Question: This is the pie chart I have created with nvd3.

What Im looking for:
Is that when i click any of the slices,say for example the blue one "neutral",i need to get the label value(here for the blue one it is "neutral") in the console.
And here is my code.
'''
function pieChart(pieData) {
$(".dataContentAllPie").empty();
nv.addGraph(function() {
var chart = nv.models.pieChart()
.x(function(d) { return d.label })
.y(function(d) { return d.value })
.color([
'#5EA9DD', '#008000','#ff0000','#bc5e03'
])
.showLabels(true)
.labelThreshold(.05)
.labelType("percent")
.donut(true)
.donutRatio(0.35)
;
d3.select("#chartSenti svg")
.datum(pieData)
.transition().duration(350)
.call(chart);
d3.selectAll('.nv-slice')
.on('click', function(){
console.log('hello - ', this.hasClass("nv-label")[0].textContent);
});
return chart;
});
};
'''
Here is the error im getting in my console:
"this.hasClass is not a function"
Can anybody help me on this issue?
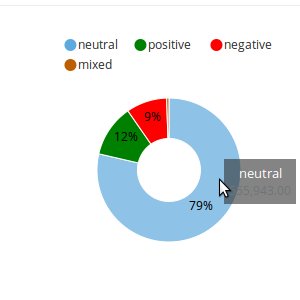
Answer: You're on a right way. Just pass a parameter to the event listener and get data appropriately.
'''
d3.selectAll('.nv-slice')
.on('click', function(d) {
console.log(d.data.label);
});
'''